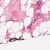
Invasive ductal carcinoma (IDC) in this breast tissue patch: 0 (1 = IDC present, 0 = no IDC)